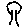
Label: tree